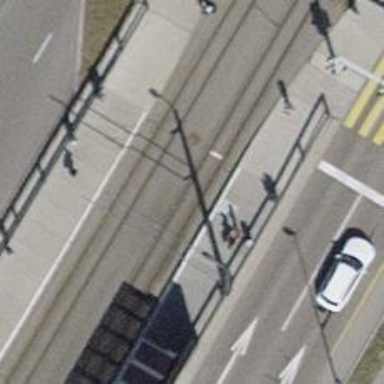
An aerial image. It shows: Tram stop with public transport connection.